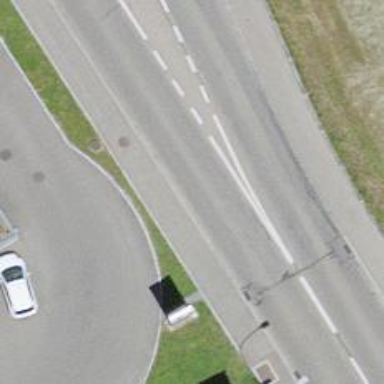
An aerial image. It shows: Bus stop with platform for public transport.